Interaction volume radius: 10 \u00c5
Interaction volume height: 30 \u00c5
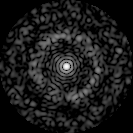
Disorder parameter: 0.8465